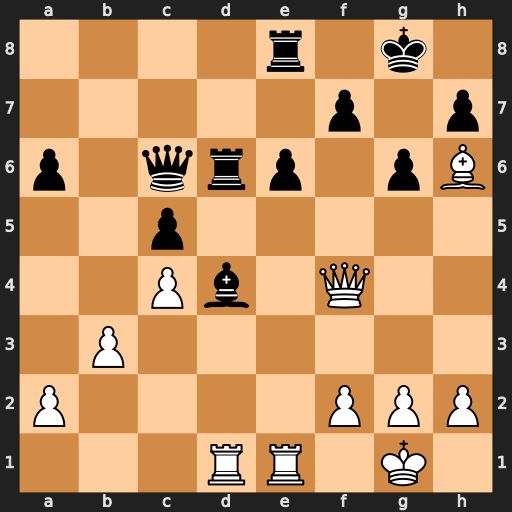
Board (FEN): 4r1k1/5p1p/p1qrp1pB/2p5/2Pb1Q2/1P6/P4PPP/3RR1K1
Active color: w
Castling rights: -
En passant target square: -
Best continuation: Rxd4 e5 Rde4